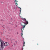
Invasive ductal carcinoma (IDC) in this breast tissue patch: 0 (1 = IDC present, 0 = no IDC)